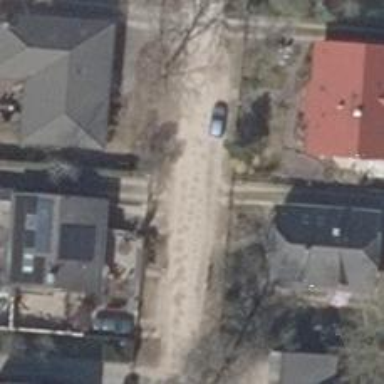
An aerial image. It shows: Residential road with compacted surface.